Question:
> unresolved import "home".
How do I fix this? The views file and the urls file are int the same "home" folder.
<URL>
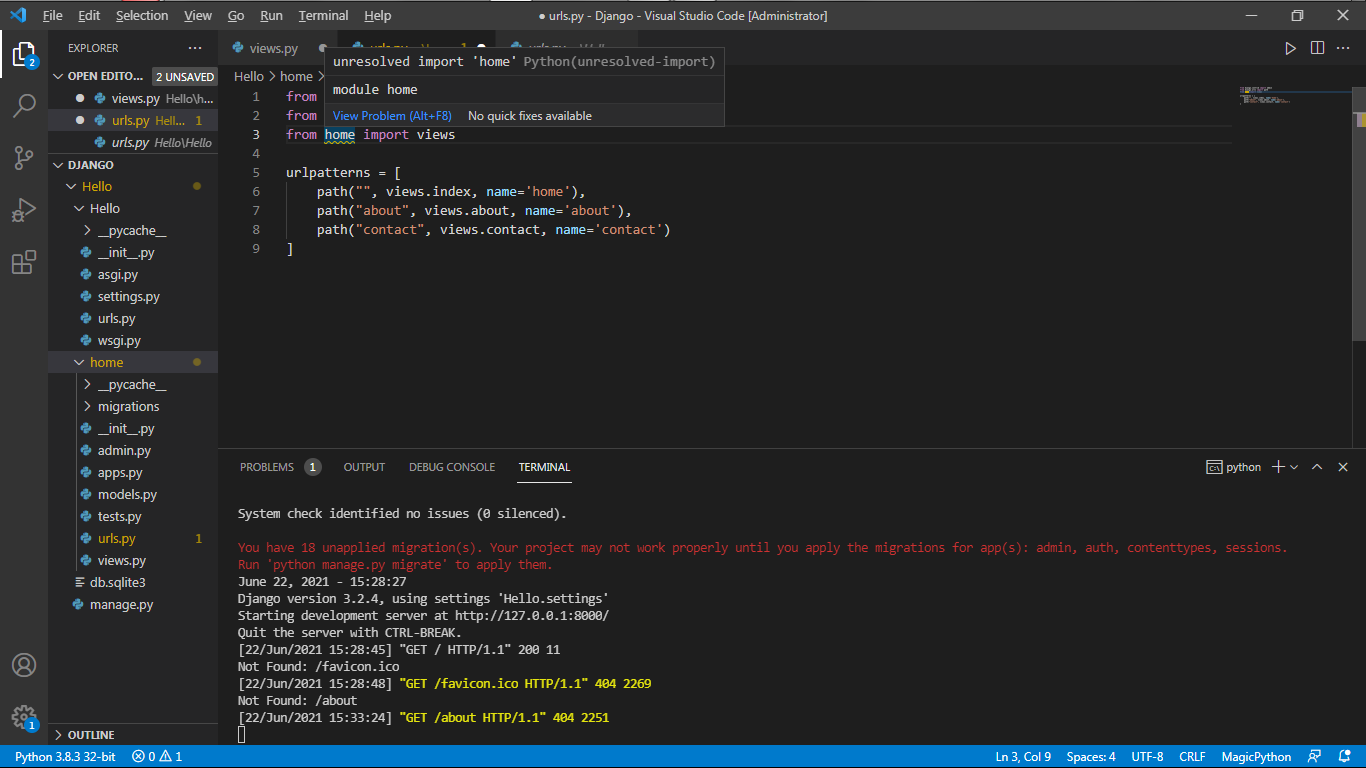
Answer: '''
from . import views
'''
because you are in the same directory